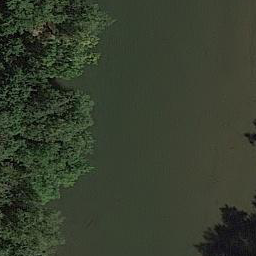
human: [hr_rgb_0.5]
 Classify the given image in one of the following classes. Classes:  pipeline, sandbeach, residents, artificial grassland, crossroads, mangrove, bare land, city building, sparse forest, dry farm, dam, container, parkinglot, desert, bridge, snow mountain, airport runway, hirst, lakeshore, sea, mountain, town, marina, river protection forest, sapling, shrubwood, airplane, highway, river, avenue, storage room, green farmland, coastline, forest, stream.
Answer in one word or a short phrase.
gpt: river protection forest